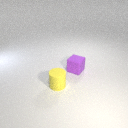
small purple rubber cube behind small yellow rubber cylinder